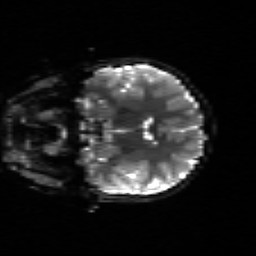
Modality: sbref
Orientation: coronal
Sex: male
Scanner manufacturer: siemens
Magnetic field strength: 3 T
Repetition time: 5 s
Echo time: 0.071 s